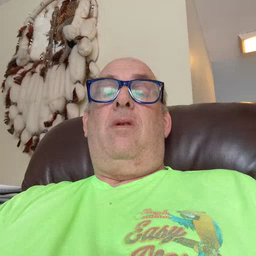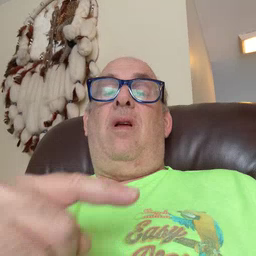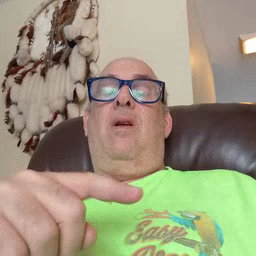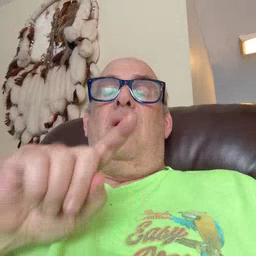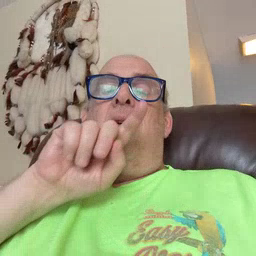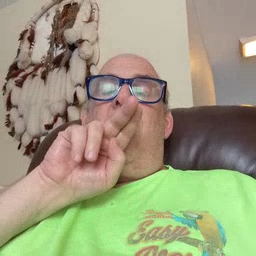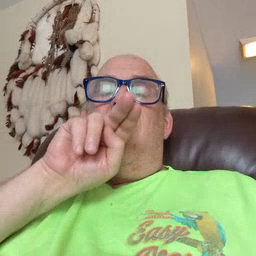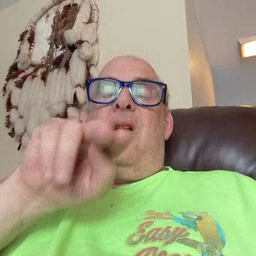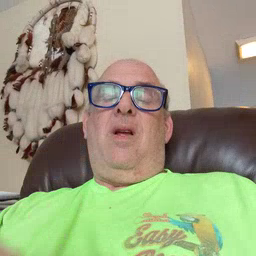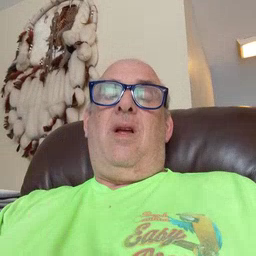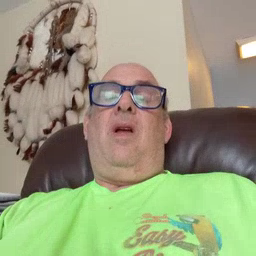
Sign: tongue